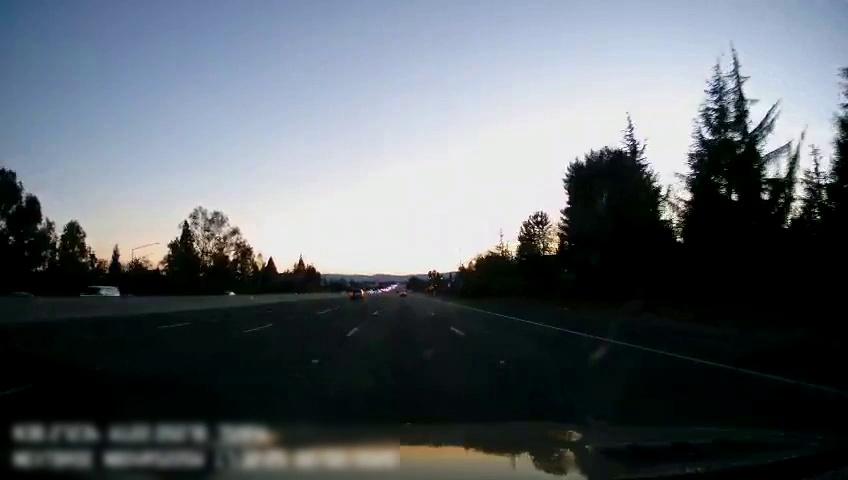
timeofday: Day
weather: Sunny
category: Drivable Space
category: Vehicles | SUV
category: Vehicles | SUV
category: Vehicles | Car
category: Vehicles | Car
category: Lanes | Current Lane
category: Lanes | Alternate Lane
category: Lanes | Alternate Lane
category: Lanes | Current Lane
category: Lanes | Alternate Lane